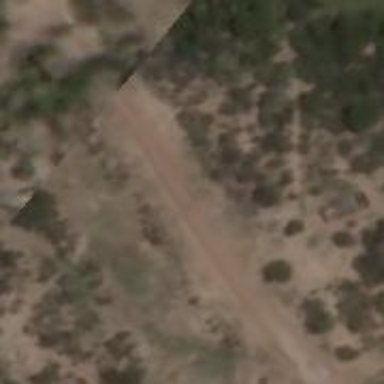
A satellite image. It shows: Unclassified road.